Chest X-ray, PA view. Patient: 32 years old, sex F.
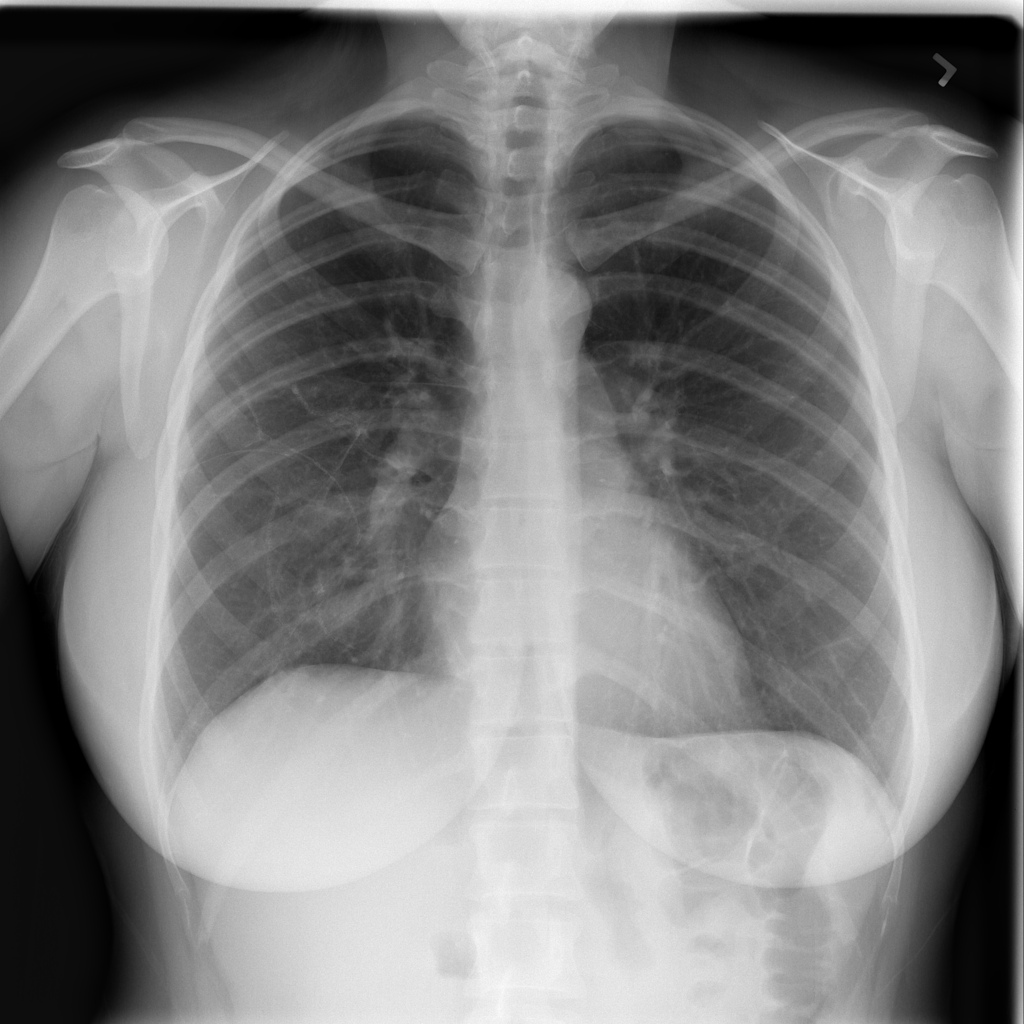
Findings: No Finding